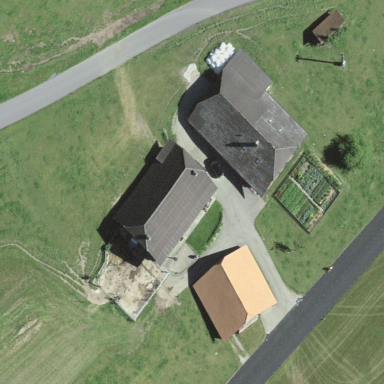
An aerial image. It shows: Farmyard area.